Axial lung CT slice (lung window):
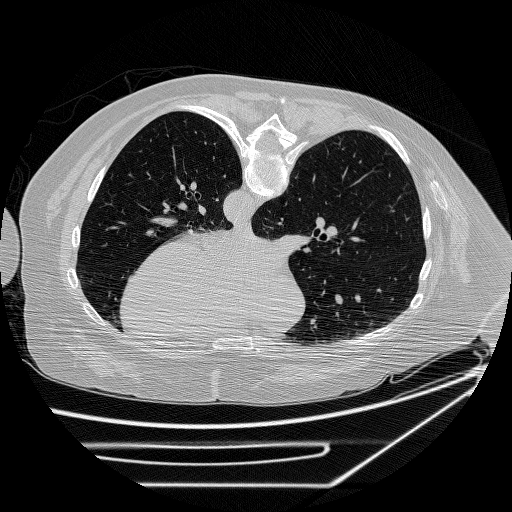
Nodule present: no